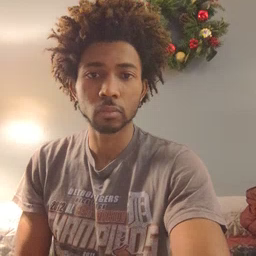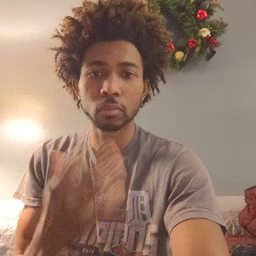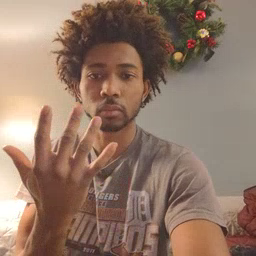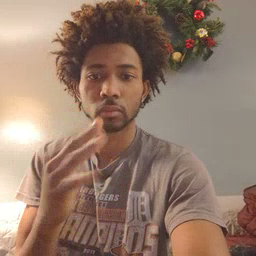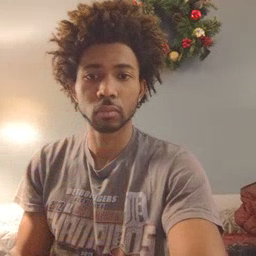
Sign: finger